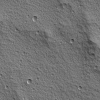
Atmospheric dust classification: not_dusty